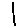
Label: line